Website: home-depot
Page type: billing-address
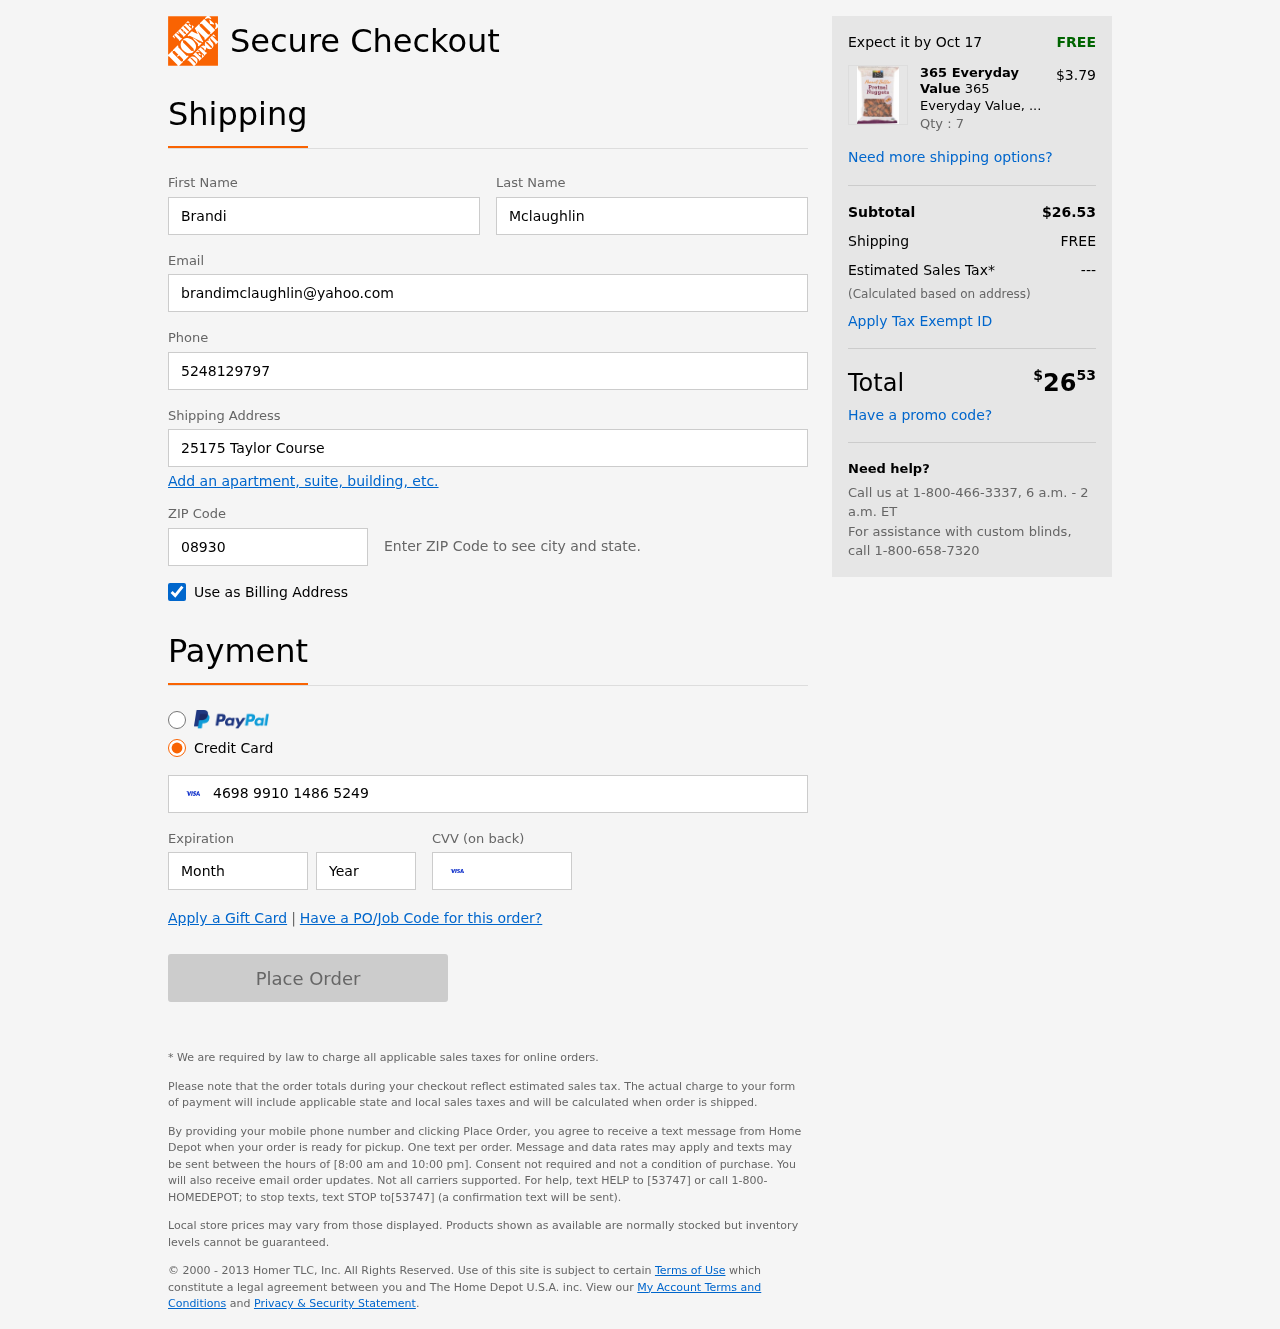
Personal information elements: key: PII_FIRSTNAME
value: Brandi
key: PII_LASTNAME
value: Mclaughlin
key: PII_EMAIL
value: brandimclaughlin@yahoo.com
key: PII_PHONE
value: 5248129797
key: PII_STREET
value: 25175 Taylor Course
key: PII_POSTCODE
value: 08930
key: PII_CARD_NUMBER
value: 4698 9910 1486 5249
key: PII_CARD_EXPIRY_MONTH
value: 02
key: PII_CARD_CVV
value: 320
Product elements: key: PRODUCT1_BRAND
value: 365 Everyday Value
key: PRODUCT1_NAME
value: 365 Everyday Value, Pretzel Nuggets, Peanut Butter, 10 oz
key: PRODUCT1_PRICE
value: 3.79
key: PRODUCT1_QUANTITY
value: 7
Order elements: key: ORDER_DELIVERY_DATE
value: Oct 17
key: ORDER_SUBTOTAL
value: $26.53
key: ORDER_SHIPPING_COST
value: FREE
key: ORDER_TAX
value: ---
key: ORDER_TOTAL2
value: $2653